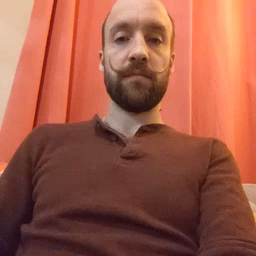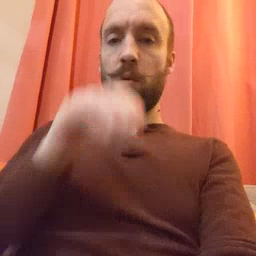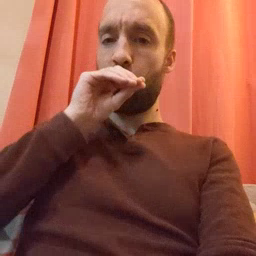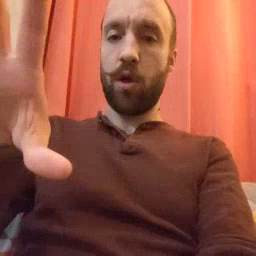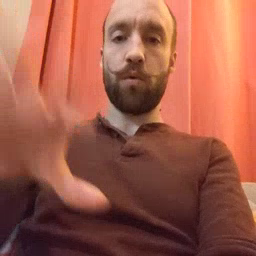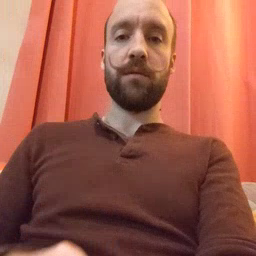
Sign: blow